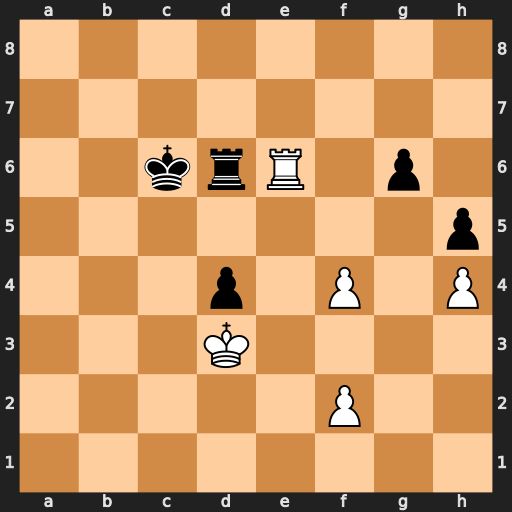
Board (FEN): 8/8/2krR1p1/7p/3p1P1P/3K4/5P2/8
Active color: w
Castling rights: -
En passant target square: -
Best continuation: Rxd6+ Kxd6 Kxd4